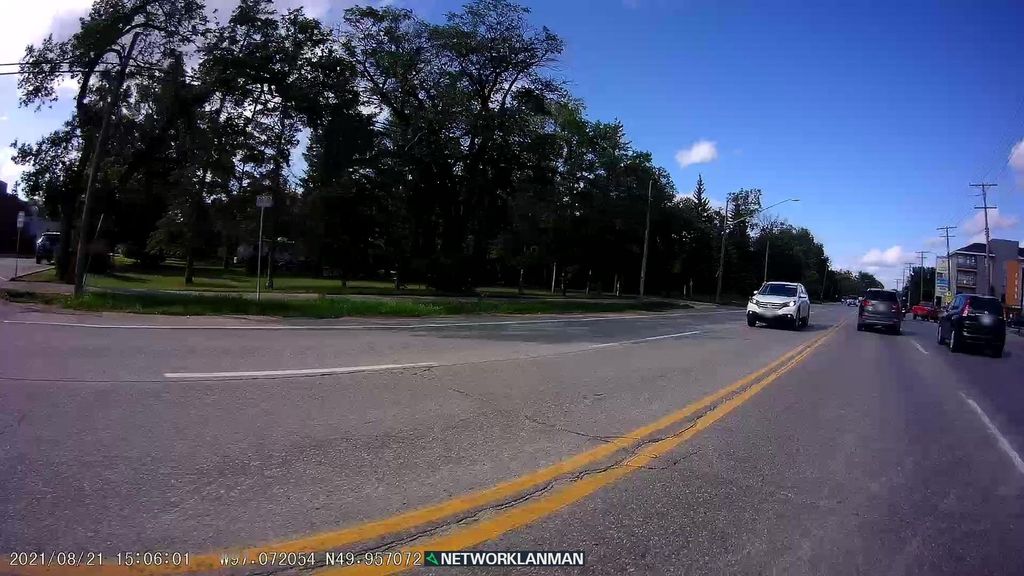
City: winnipeg